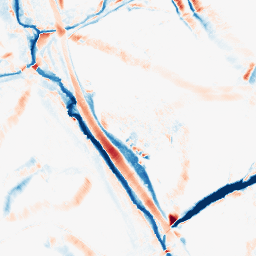
Category: morphological
Decomposition family: morphological_diamond
Decomposition parameters: operation: average
radius: 10
Upsampling method: quartic
Upsampling parameters: scale: 8
Upsampling scale: 8